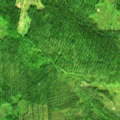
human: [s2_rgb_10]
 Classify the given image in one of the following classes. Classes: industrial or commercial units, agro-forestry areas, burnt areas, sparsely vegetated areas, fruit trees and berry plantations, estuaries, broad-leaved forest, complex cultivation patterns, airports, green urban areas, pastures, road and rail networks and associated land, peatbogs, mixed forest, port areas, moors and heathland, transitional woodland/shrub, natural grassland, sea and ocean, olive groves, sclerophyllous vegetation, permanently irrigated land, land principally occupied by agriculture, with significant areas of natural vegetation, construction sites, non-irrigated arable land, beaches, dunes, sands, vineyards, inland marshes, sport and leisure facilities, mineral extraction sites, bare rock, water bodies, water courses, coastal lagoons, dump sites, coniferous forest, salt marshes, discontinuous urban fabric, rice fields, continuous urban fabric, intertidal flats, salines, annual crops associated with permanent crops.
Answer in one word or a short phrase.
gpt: coniferous forest, mixed forest, transitional woodland/shrub